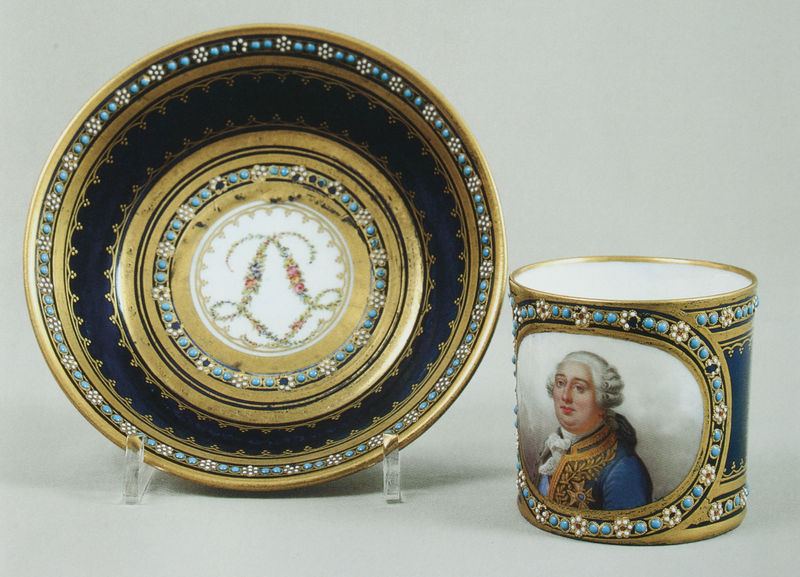
Titel: Tasse mit Porträt König Ludwigs XVI., mit Untertasse
Künstler: Charles-Nicolas Dodin
Standort: St. Petersburg
Institution: Schloss Pawlowsk
Schlagwörter: blau, mann, schatten, weiß, blumen, grau, hintergrund, licht, türkis, blüten, muster, ornament, alt, barock, rahmen, schale, schüssel, teller, bild, bildnis, portrait, porträt, gold, mantel, locken, perlen, kreis, oval, rund, keramik, ranken, hellblau, perücke, topf, rand, friedrich, blue, king, white, black, dick, face, golden, hair, nose, old, painting, dekor, floral, ornamente, verzierung, flowers, pattern, picture, tasse, pot, vase, bemalt, foto, fotografie, punkte, becher, porzellan, vergoldet, kreuz, perlmutt, geschirr, initialen, monogramm, orden, fürst, verziert, flower, man, eyes, noble, stand, uniform, ständer, dresden, goldrand, purple, mouth, perlmut, curls, jacket, preussen, ränder, monument, photo, plastic, ludwig, august, person, garland, wreath, mozart, crystal, art, ornaments, teler, prunkvoll, circle, ceramic, vessel, cup, mug, beautiful, figure, lips, pearls, poeple, paint, eat, gentleman, medal, china, dish, plate, stones, round, drink, star, photograph, porcelain, bowl, wig, european, emblem, jewel, louis xv, 18. jahrhundert, cop, splendid, man on cup, worthy, jar, 17 jahrhundert, brows, inlay, jewels, dishes, navy, coral, luxury, dark blue, expensive, display, aquamarine, lettering, blue coat, set, gesschirr, bowls, powdered, englishman, filigree, cutlery, silverware, plater, gem, newton, corrlas, corrals